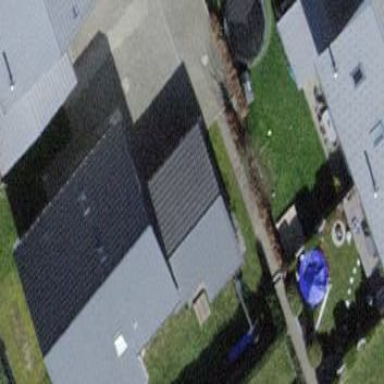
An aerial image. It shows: Garage.